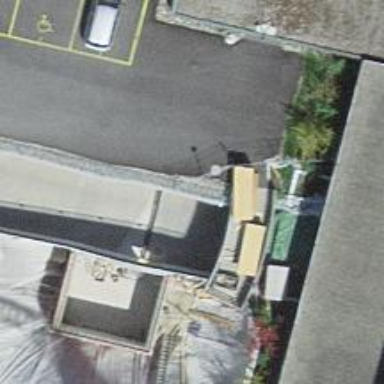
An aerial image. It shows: Parking entrance.